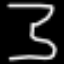
Label: hourglass